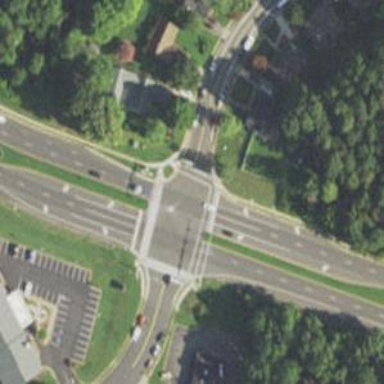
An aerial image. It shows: Marked road crossing.